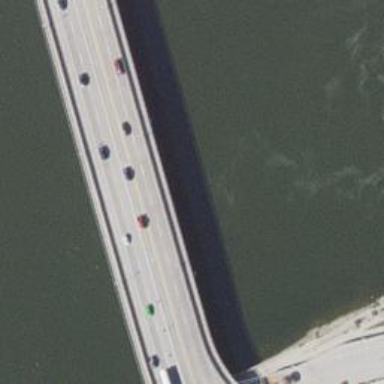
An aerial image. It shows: Primary highway with bridge.